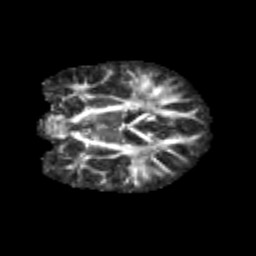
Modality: FA
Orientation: coronal
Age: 9
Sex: male
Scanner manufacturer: siemens
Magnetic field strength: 3 T
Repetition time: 3.8 s
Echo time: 0.07 s